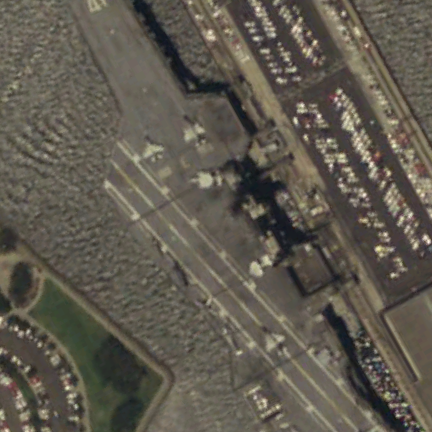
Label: Midway-class_aircraft_carrier